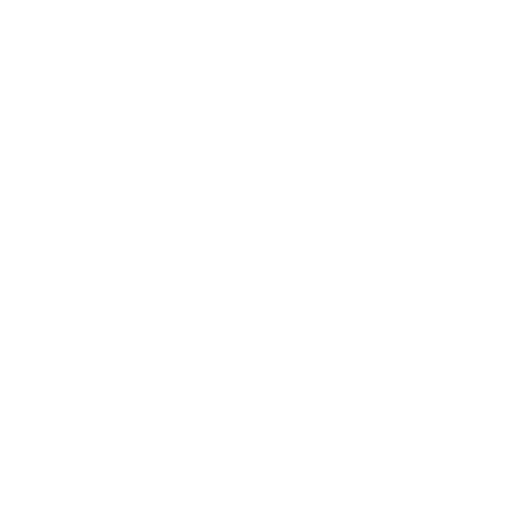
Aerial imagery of island in Alaska named Wadleigh Island containing only unknown